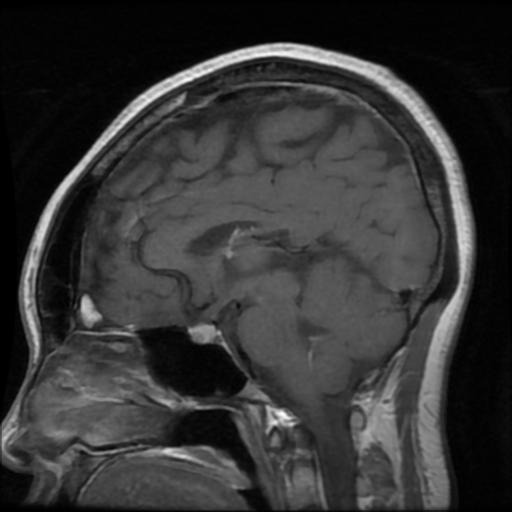
Label: pituitary